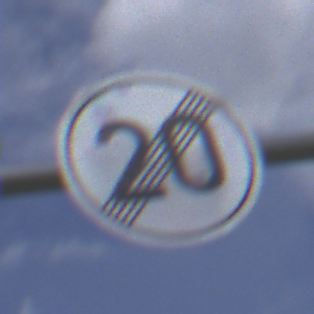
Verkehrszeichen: EndeGeschwindigkeit20
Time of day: Midday
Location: Outdoor (Nature)
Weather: PartlyCloudy
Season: NotSpecified
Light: Natural